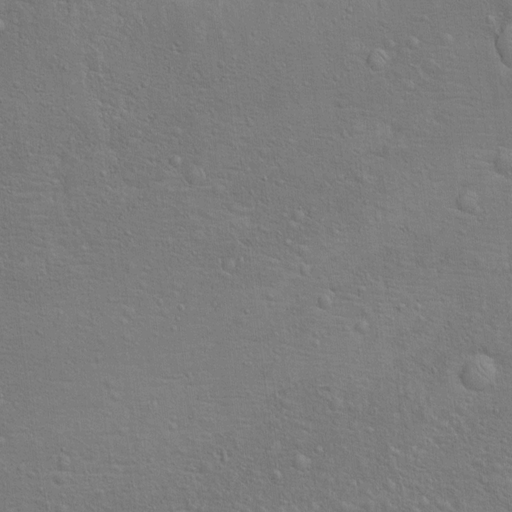
Classes present: Background